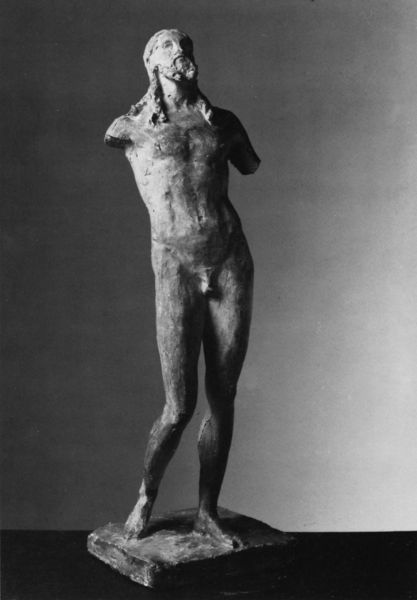
Titel: Christus
Künstler: Bertel Thorvaldsen
Institution: Kopenhagen, Thorvaldsen Museum
Schlagwörter: akt, gott, kopf, mann, nackt, grob, brust, haar, marmor, mund, nase, blick, bart, arme, augen, gesicht, lang, sockel, stehen, stein, vollbart, figur, haare, stehend, locken, renaissance, skulptur, statue, beine, nabel, bildhauerei, plastik, platte, foto, fotografie, photographie, penis, torso, schwarzweiß, photo, griechisch, spielbein, standbein, standbild, bildhauer, alb, hoch schauen